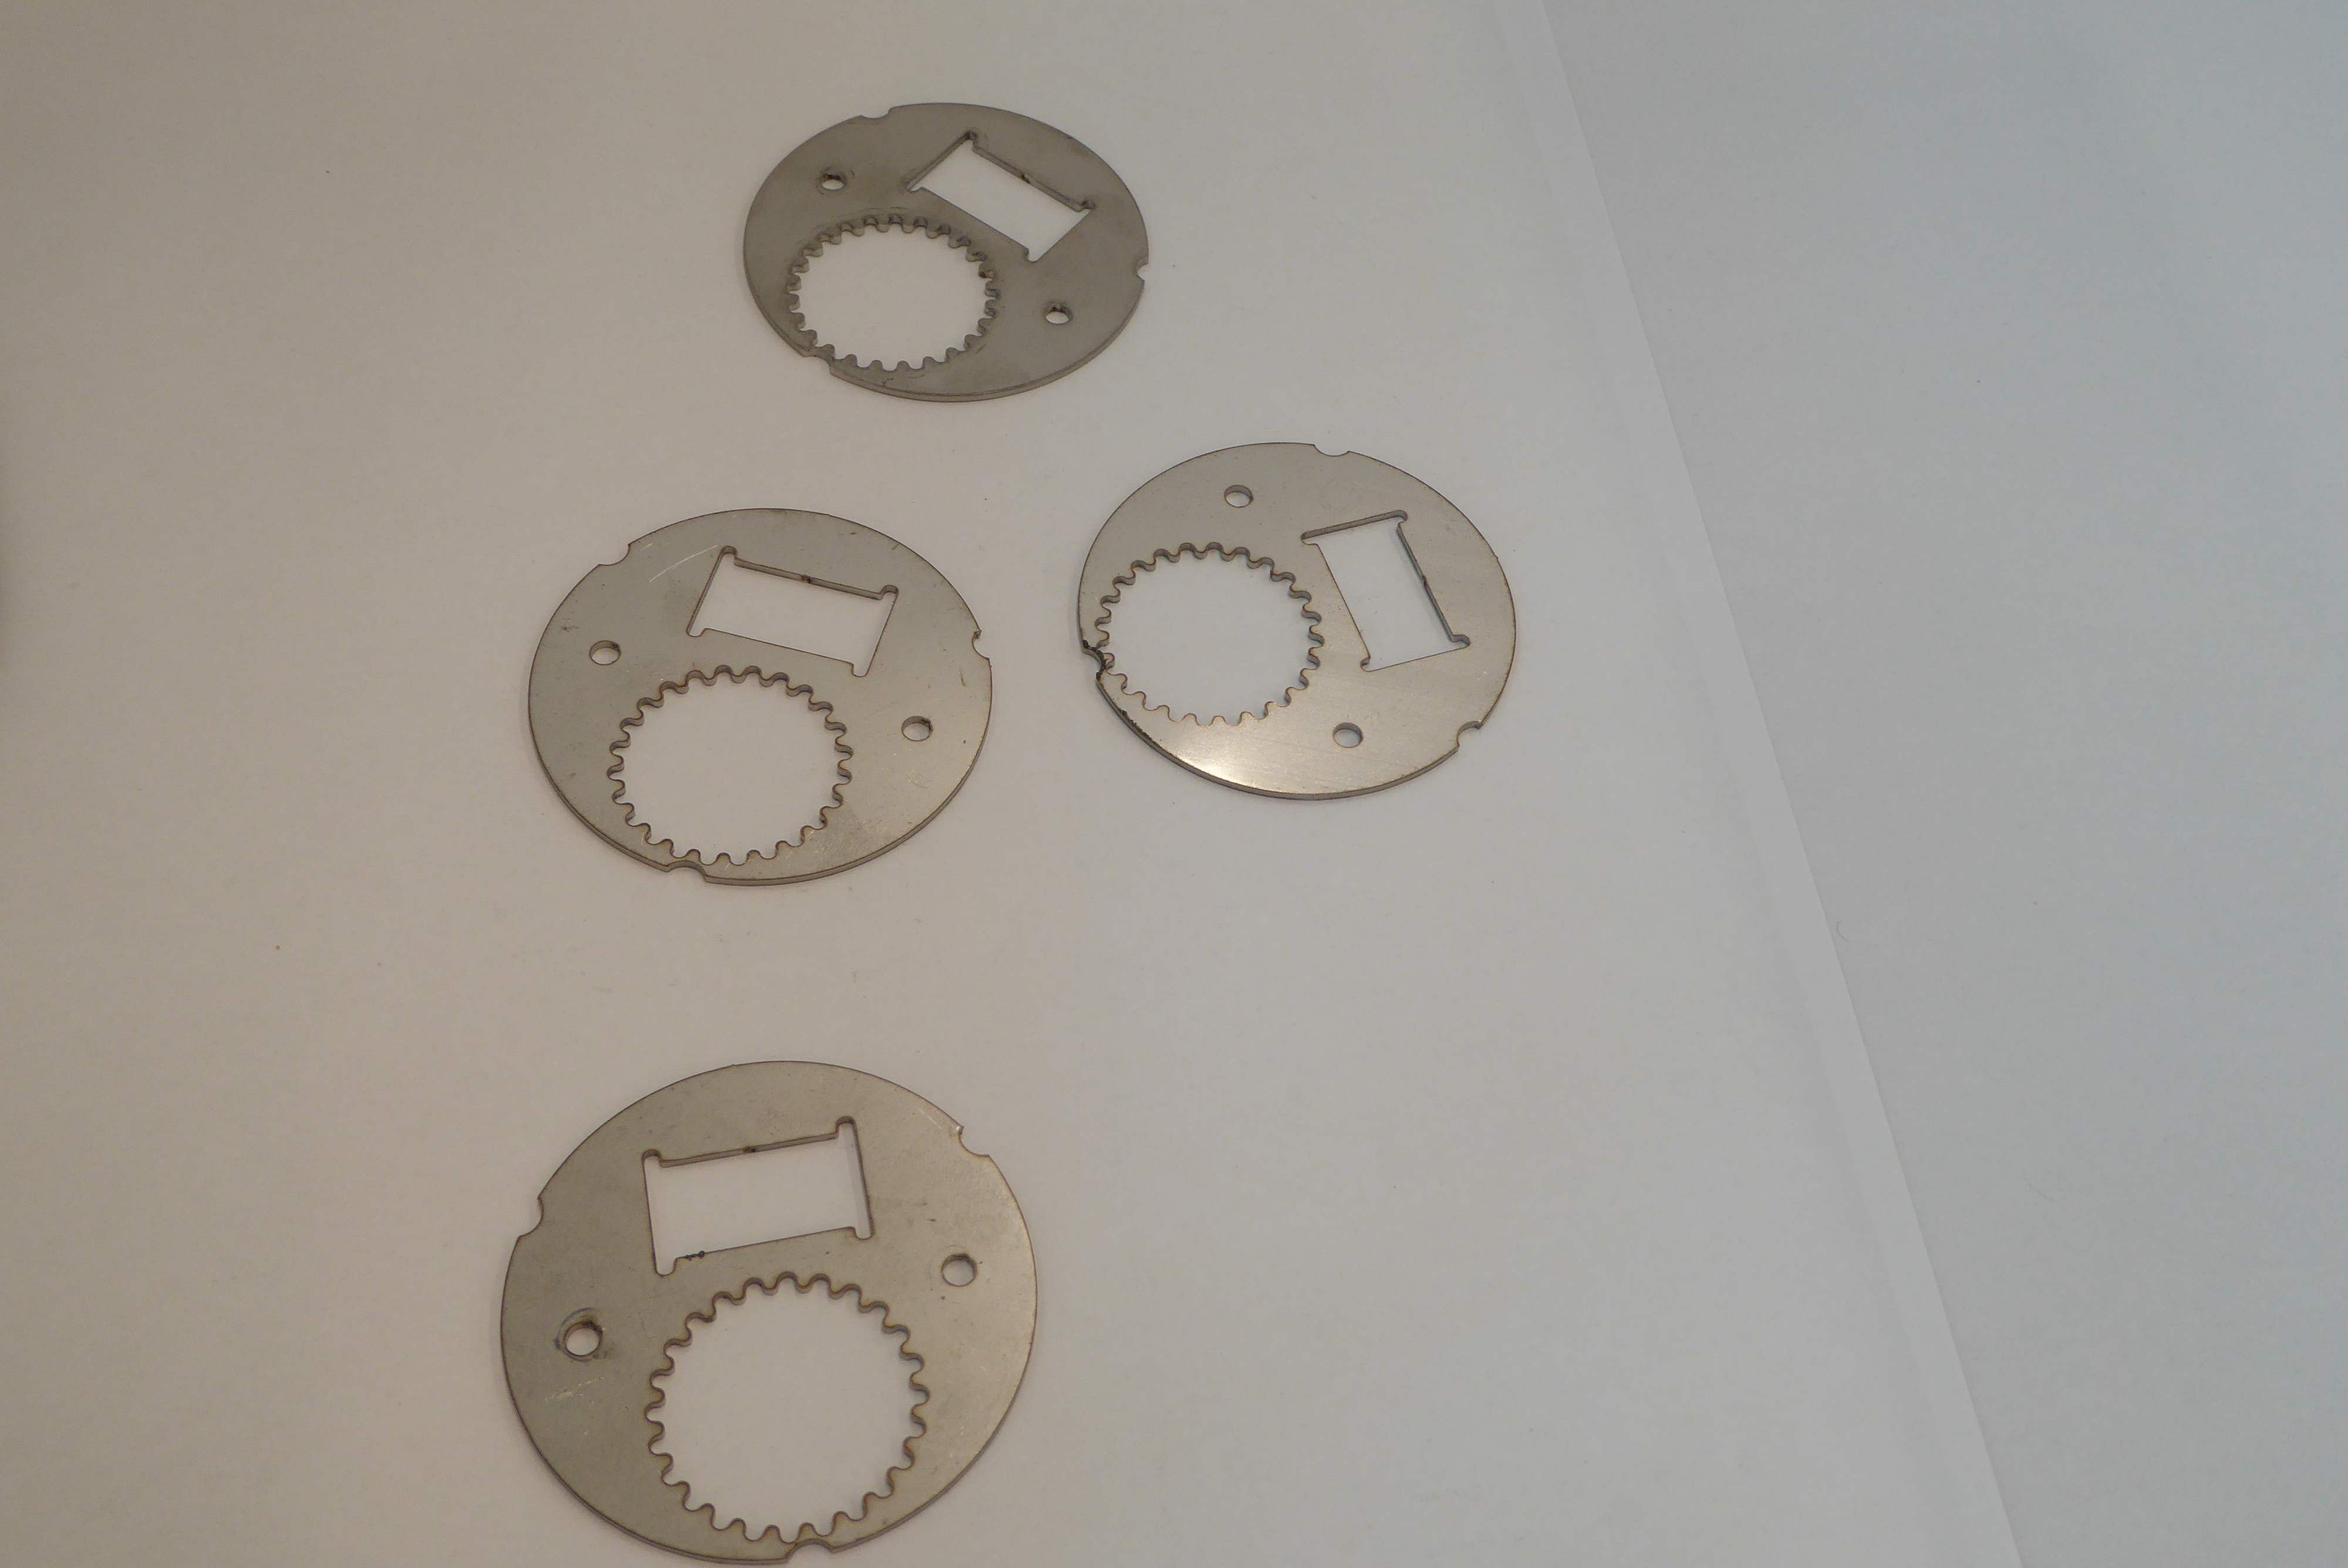
Label: Bottle Opener - Inlay